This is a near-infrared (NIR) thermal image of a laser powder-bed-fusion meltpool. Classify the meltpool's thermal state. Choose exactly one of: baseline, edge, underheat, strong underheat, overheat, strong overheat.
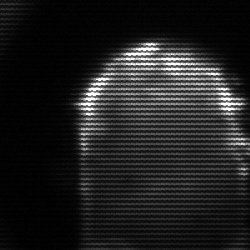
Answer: baseline